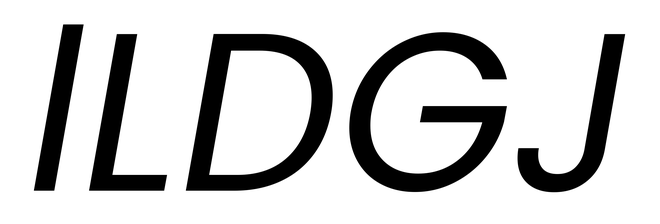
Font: Poppins-Italic